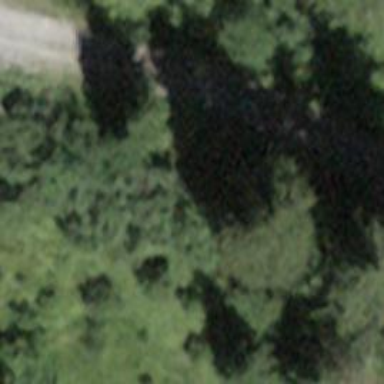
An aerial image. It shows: Culvert tunnel.